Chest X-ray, PA view. Patient: 49 years old, sex F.
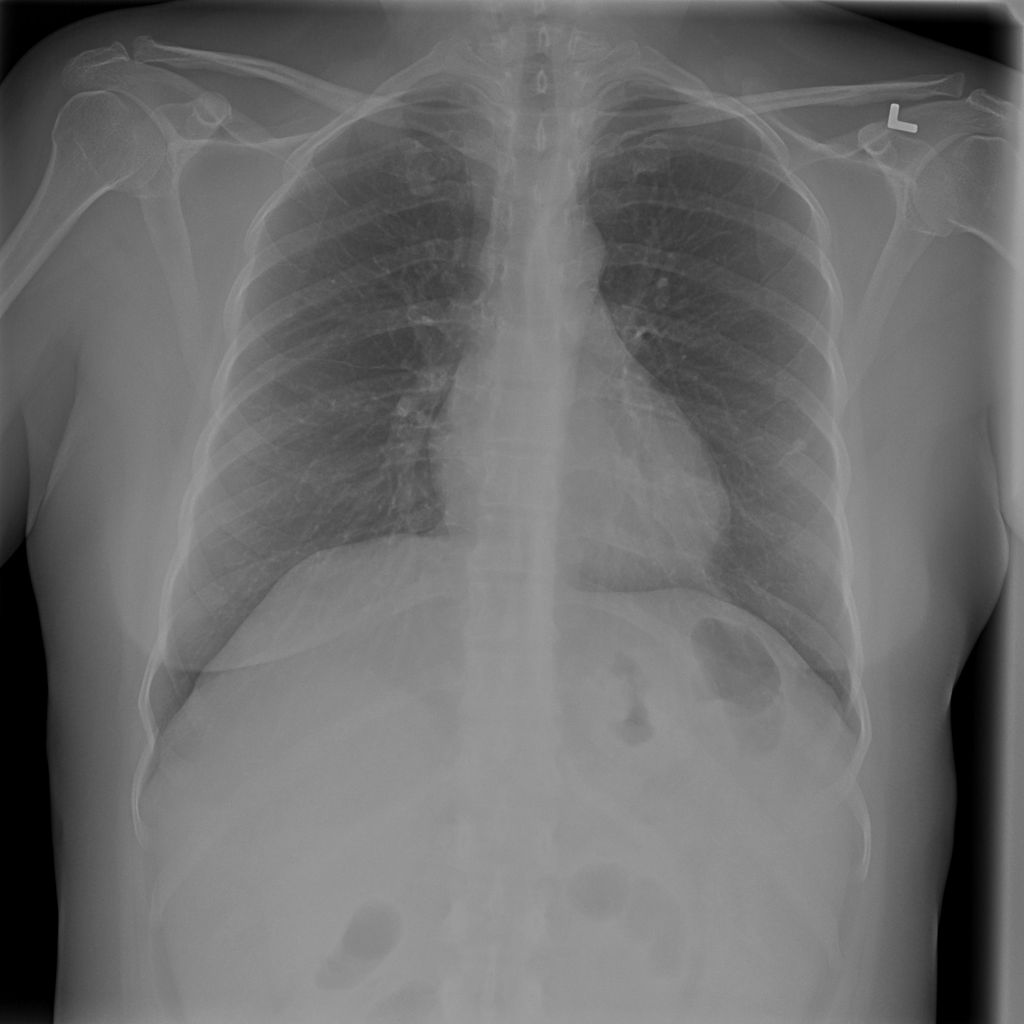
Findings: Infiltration